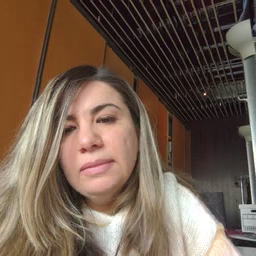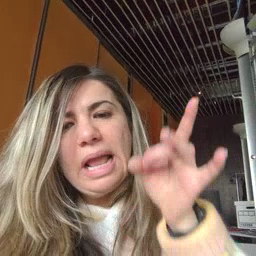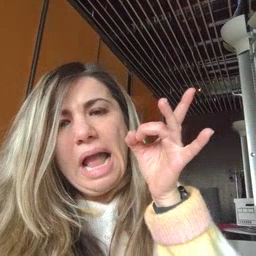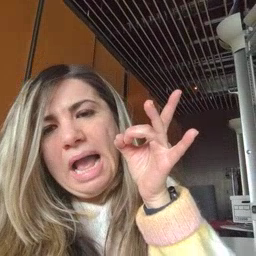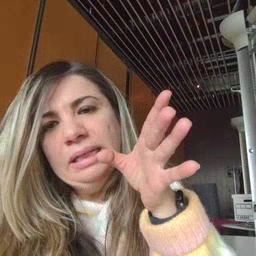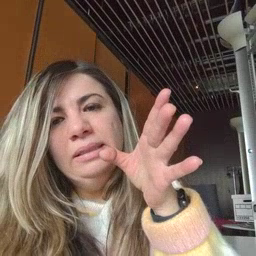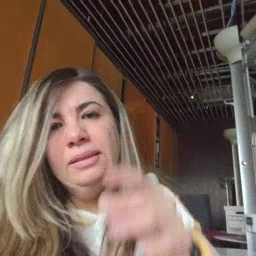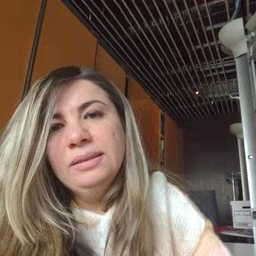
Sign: hate